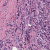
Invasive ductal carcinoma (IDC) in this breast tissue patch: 1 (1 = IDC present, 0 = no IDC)